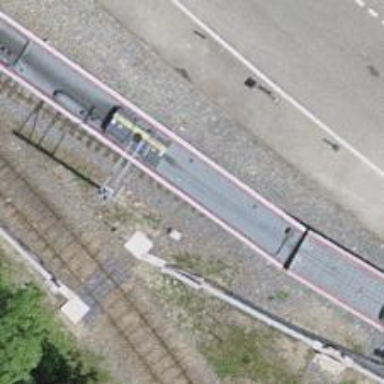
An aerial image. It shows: Railway switch.